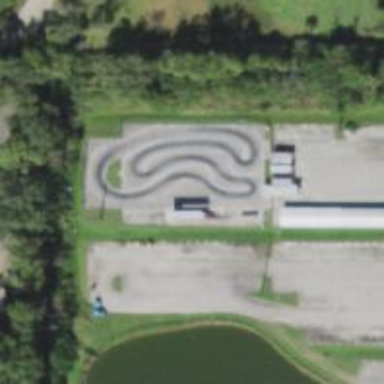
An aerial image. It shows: Asphalt raceway for karting.